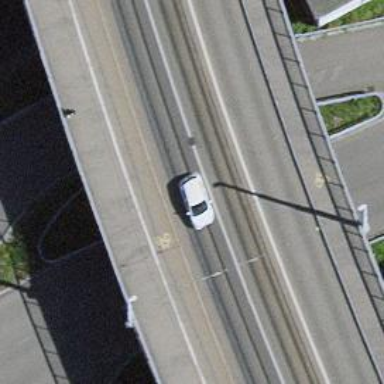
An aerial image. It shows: Path on bridge with asphalt surface. The path includes cycleway with asphalt surface and footway with asphalt surface.